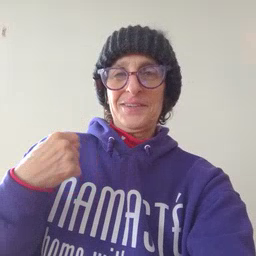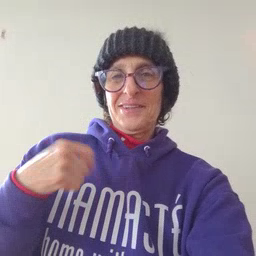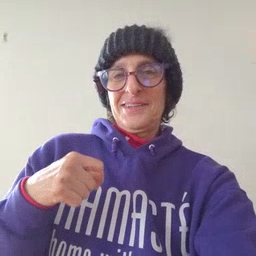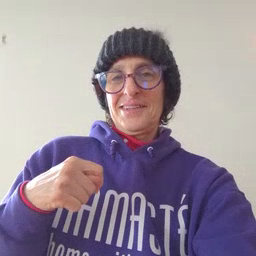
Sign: toy